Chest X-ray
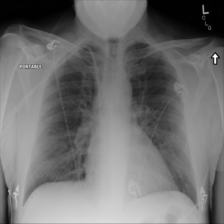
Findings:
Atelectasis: negative
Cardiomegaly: negative
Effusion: negative
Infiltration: negative
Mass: negative
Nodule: negative
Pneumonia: negative
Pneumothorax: negative
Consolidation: negative
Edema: negative
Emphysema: negative
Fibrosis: negative
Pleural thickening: negative
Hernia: negative